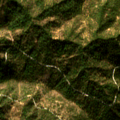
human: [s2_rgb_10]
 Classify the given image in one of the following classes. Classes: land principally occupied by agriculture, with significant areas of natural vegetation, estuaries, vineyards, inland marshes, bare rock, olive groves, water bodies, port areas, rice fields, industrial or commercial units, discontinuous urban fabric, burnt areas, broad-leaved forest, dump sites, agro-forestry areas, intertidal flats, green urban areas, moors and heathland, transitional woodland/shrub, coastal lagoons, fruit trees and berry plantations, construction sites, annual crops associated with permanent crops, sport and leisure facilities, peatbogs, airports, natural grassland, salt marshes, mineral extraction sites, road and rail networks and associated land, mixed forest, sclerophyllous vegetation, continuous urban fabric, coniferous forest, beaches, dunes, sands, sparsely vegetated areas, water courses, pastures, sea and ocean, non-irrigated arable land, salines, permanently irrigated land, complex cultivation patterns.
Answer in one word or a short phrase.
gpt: broad-leaved forest, transitional woodland/shrub